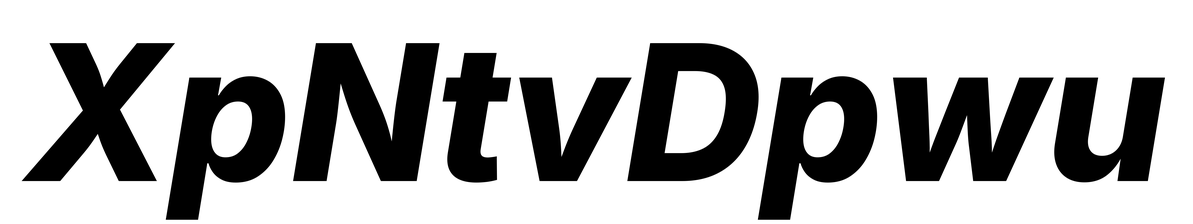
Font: Inter-Italic_ExtraBold_Italic